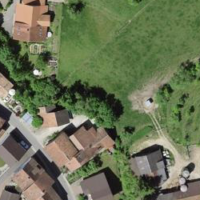
EUNIS habitat code: 52
Species observed at this site:
Phoenicurus ochruros